九年级 · 画法几何学
如图, 一块三角形余料 $A B C$, 它的边 $B C=80 \mathrm{~cm}$, 高 $A D=60 \mathrm{~cm}$. 现在要把它加工成如图所示的两个大小相同的正方形零件 EFGH和FGMN, 则正方形的边长为 $\qquad$ $\mathrm{cm}$.

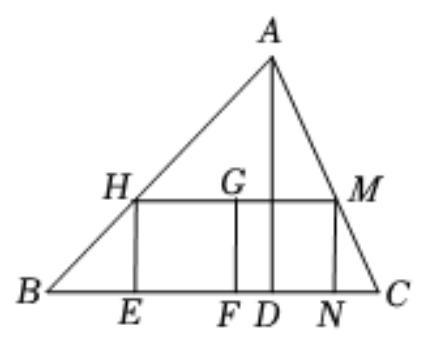
答案:  24

解析: 解: 设正方形零件的边长为 $a \mathrm{~cm}$,

在正方形 $E F G H$ 中, $H M / / B C$,

$\therefore \triangle A H M \sim \triangle A B C$,

$\because A D$ 是高,

$\therefore \frac{H M}{B C}=\frac{A O}{A D}$, 即 $\frac{2 a}{80}=\frac{60-a}{60}$,

$\therefore a=24$,

答: 正方形的边长为 $24 \mathrm{~cm}$.

故答案为: 24 .

根据正方形边的平行关系, 得出对应的相似三角形, 即 $\triangle A H M \sim \triangle A B C$, 根据相似三角形相似比等于对应高的比列式, 可解答.

本题考查综合考查相似三角形性质的应用以及正方形的有关性质, 解题的关键是根据正方形的性质得
到相似三角形.